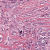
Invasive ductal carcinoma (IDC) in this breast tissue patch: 1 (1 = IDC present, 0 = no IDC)